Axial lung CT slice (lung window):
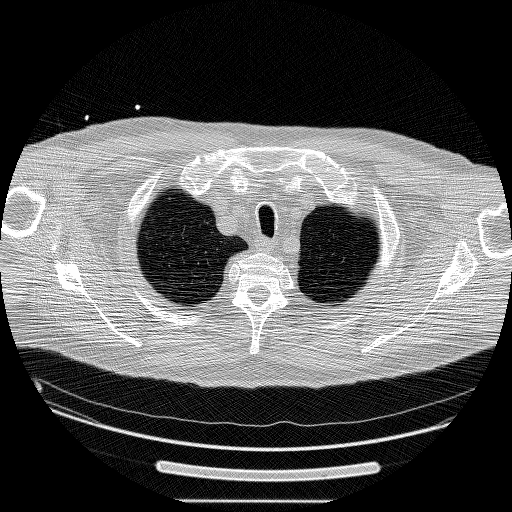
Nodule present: no